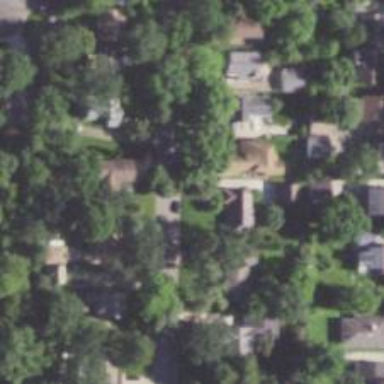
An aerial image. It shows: Neighborhood.